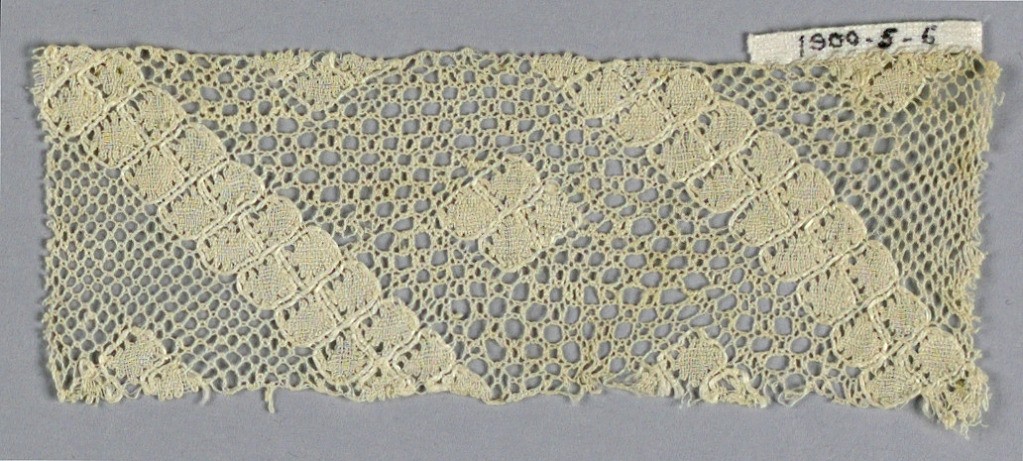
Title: Fragment
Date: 18th century
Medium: linen Technique: bobbin lace (Lille style with heavy outlining thread)
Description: Fragment of Lille style bobbin lace but with two different grounds.